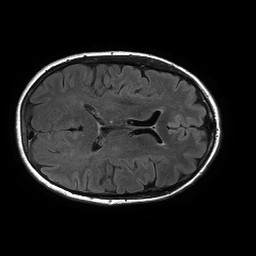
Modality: FLAIR
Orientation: axial
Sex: female
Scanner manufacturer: philips
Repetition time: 11 s
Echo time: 0.125 s